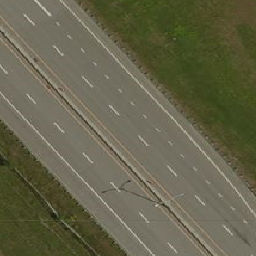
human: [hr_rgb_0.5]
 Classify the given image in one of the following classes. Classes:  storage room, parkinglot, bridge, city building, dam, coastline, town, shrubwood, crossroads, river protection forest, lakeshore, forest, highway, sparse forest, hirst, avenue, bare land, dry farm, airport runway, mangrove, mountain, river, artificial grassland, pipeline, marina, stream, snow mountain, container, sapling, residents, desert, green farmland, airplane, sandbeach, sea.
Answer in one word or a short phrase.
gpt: highway